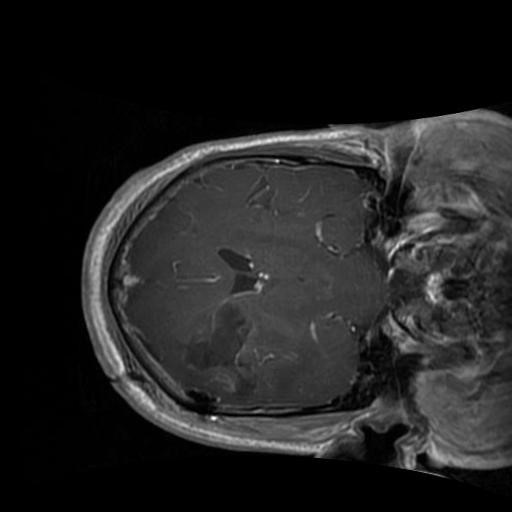
Label: brain_glioma